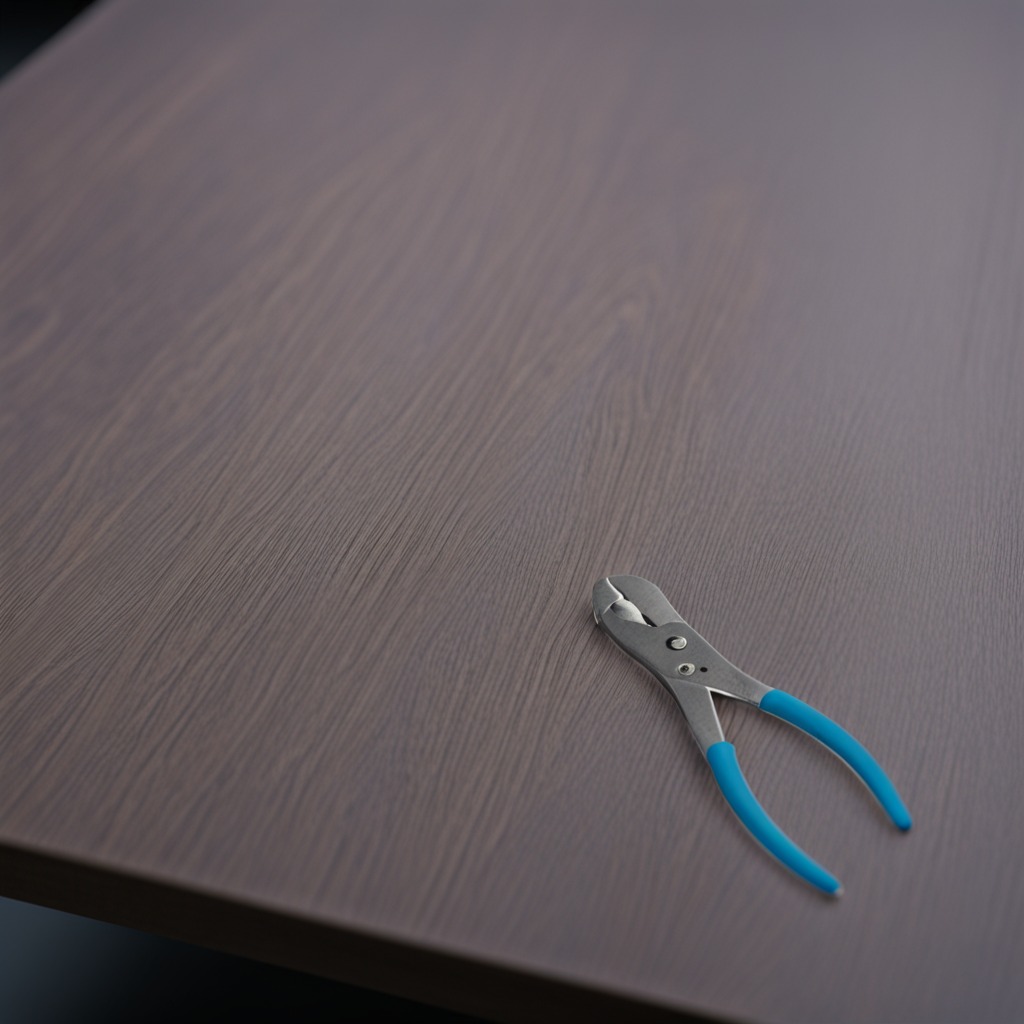
A plier is lying on the table.